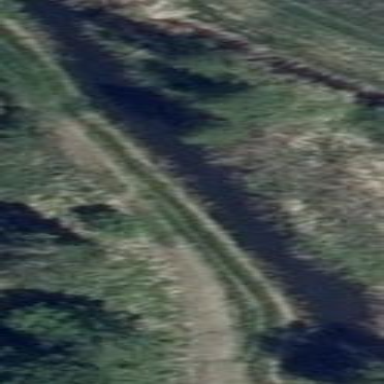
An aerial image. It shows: Natural water ditch.